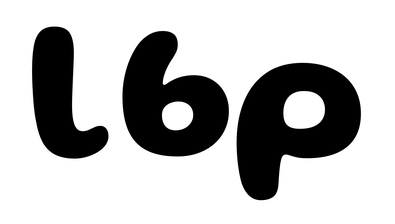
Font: Gluten_Bold